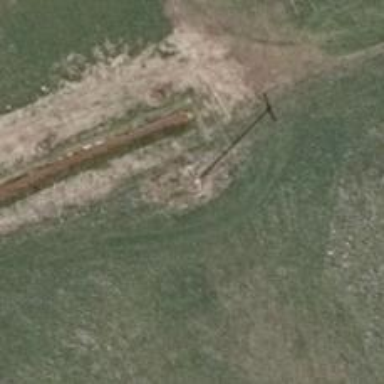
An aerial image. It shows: Power pole.